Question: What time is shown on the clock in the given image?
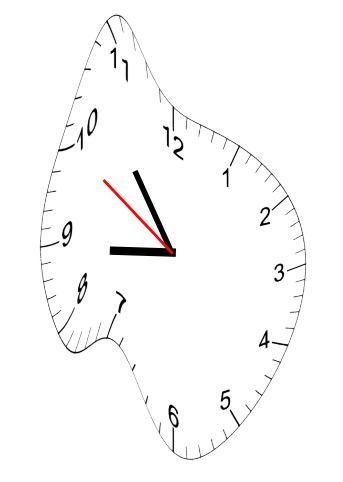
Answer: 08:53:50